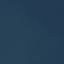
Land use / land cover: SeaLake